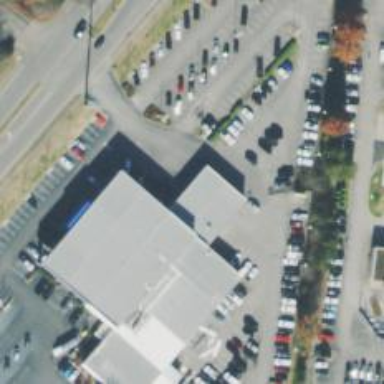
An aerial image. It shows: Car shop building.